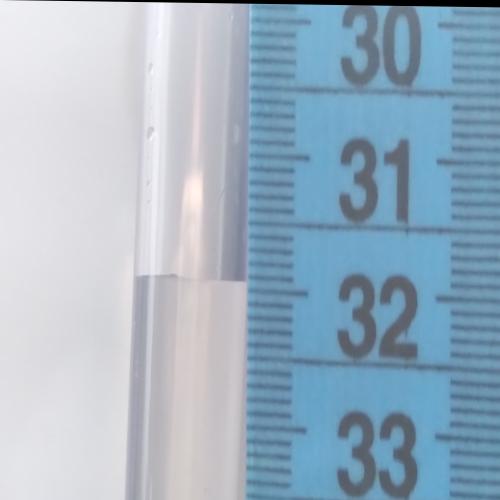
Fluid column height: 31.9 cm